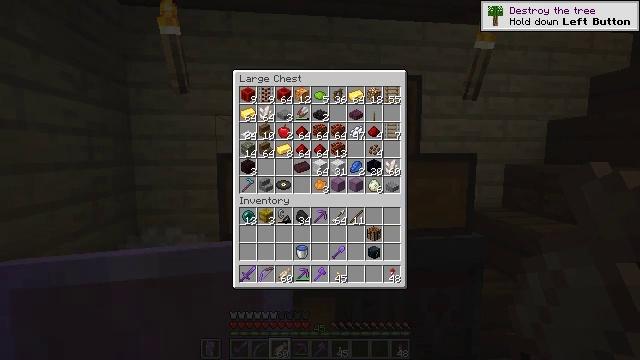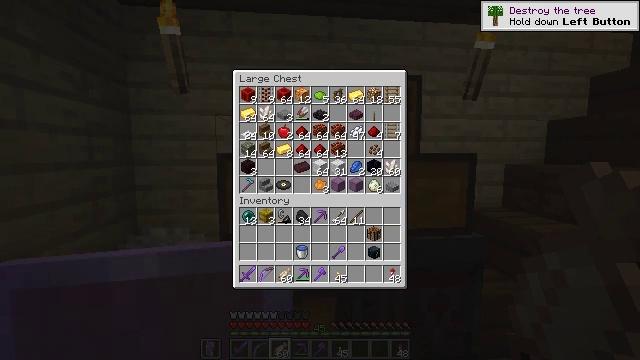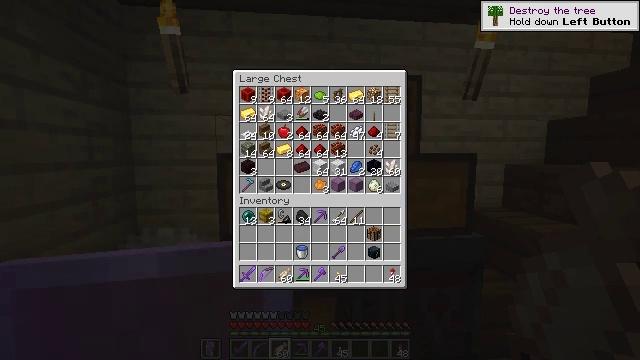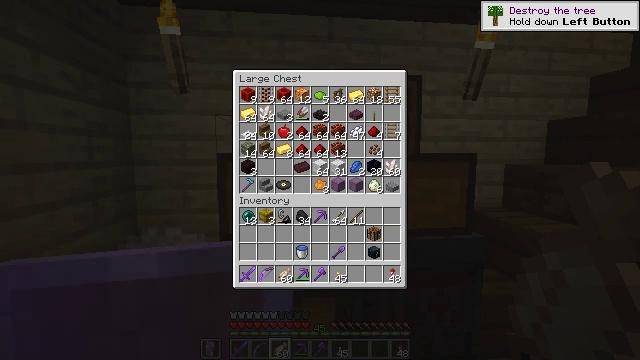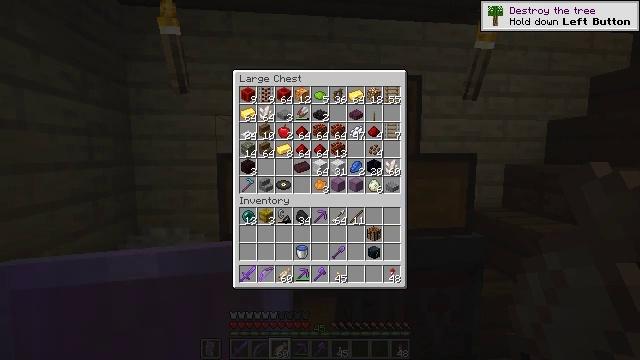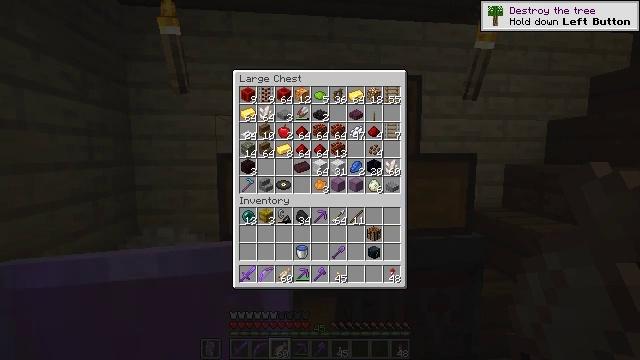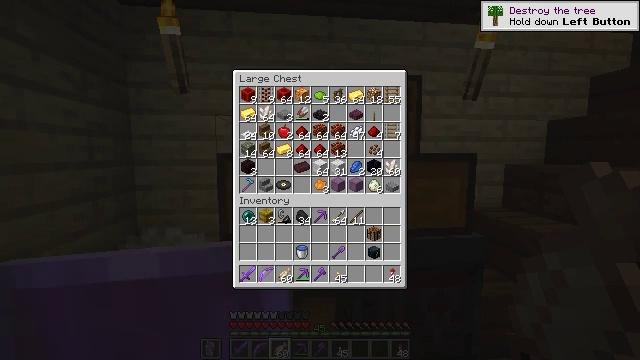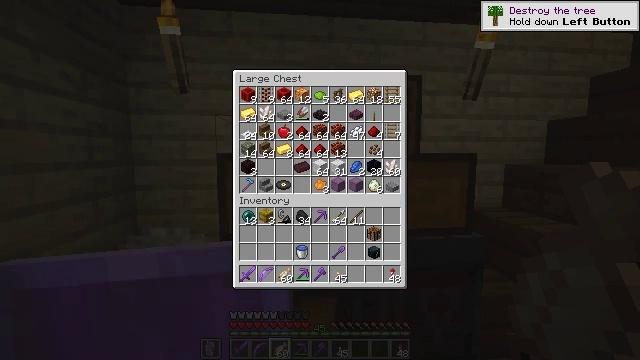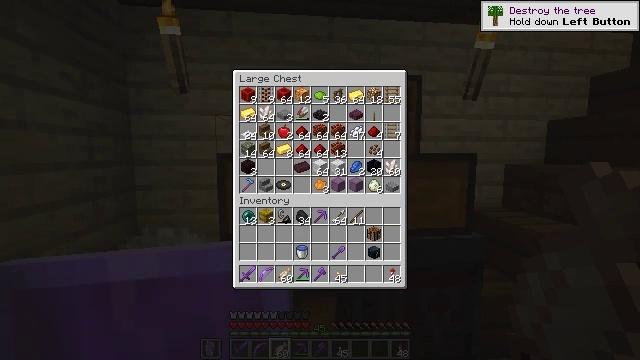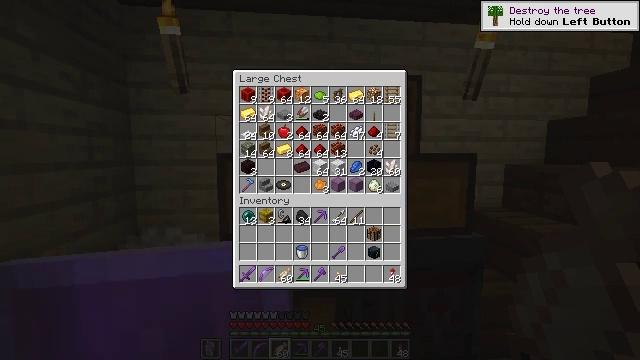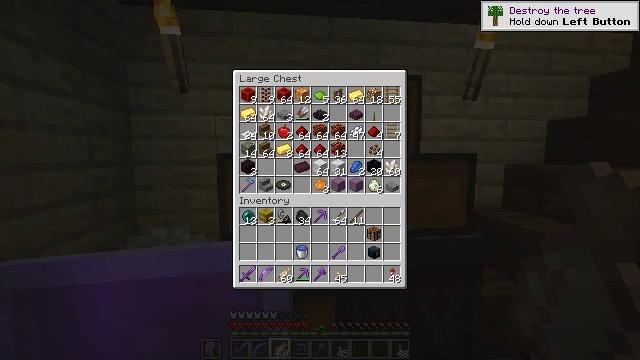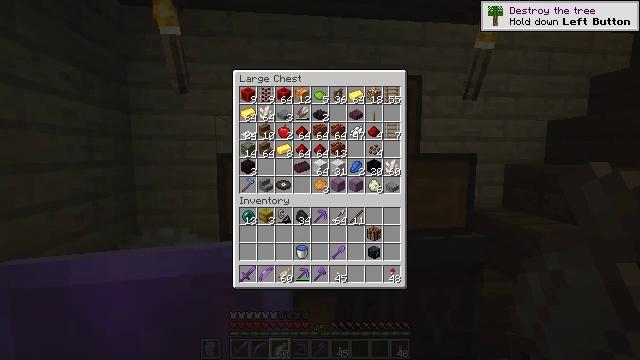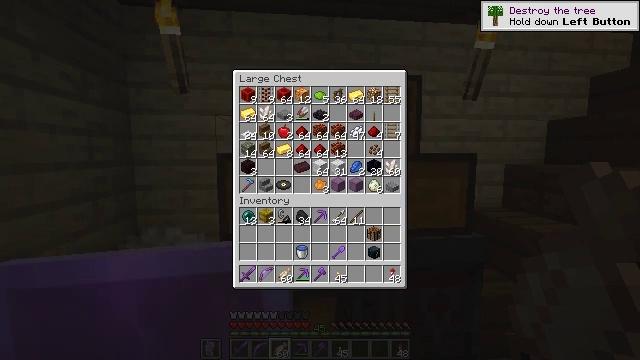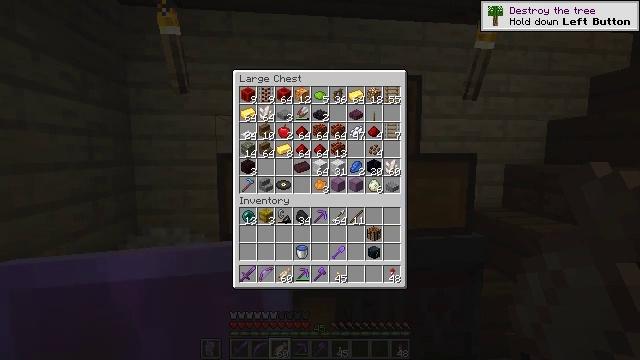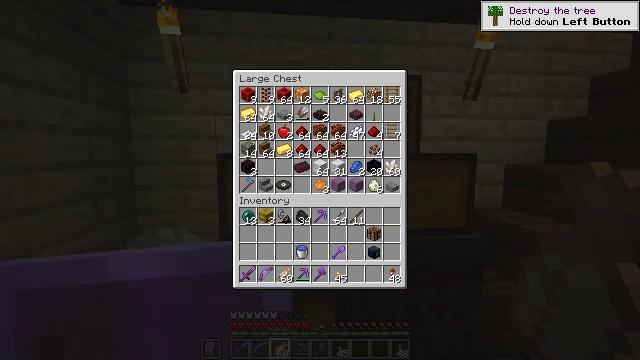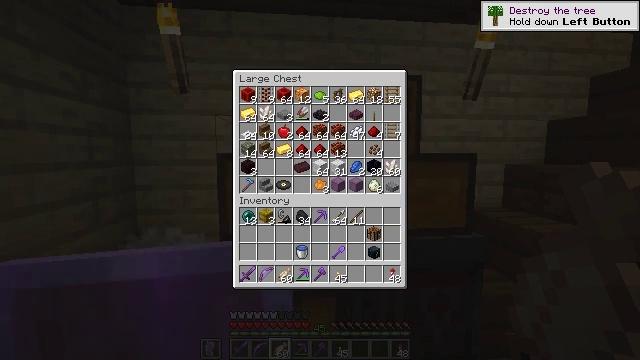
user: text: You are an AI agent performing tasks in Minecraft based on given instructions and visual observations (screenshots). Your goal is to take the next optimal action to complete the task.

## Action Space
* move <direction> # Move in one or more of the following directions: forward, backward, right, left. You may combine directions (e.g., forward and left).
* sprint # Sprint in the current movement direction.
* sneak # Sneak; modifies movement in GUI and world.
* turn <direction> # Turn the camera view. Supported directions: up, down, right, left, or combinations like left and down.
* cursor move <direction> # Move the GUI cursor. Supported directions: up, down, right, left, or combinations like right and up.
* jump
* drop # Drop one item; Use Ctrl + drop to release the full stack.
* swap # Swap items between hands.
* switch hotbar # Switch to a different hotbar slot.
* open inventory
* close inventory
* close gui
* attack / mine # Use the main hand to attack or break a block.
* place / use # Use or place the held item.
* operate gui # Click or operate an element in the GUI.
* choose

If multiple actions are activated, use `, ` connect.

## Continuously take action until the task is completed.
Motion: motion action
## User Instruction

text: Collect the cactus block.
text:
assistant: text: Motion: no_op
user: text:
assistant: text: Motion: no_op
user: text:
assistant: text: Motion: no_op
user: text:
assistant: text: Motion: no_op
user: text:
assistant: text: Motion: no_op
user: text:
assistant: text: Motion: no_op
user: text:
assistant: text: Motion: no_op
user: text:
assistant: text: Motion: no_op
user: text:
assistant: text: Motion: no_op
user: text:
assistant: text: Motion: no_op
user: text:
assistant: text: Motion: no_op
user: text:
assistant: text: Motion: no_op
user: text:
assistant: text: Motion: no_op
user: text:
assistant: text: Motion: no_op
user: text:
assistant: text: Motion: no_op
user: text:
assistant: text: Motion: no_op
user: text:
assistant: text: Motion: no_op
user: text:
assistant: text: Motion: no_op
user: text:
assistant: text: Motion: no_op
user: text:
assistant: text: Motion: no_op
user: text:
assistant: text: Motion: no_op
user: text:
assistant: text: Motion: no_op
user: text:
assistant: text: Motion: no_op
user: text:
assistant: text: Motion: no_op
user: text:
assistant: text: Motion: no_op
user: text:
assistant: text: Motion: no_op
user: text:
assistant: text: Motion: no_op
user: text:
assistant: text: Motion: no_op
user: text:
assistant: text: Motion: no_op
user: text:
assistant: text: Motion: no_op